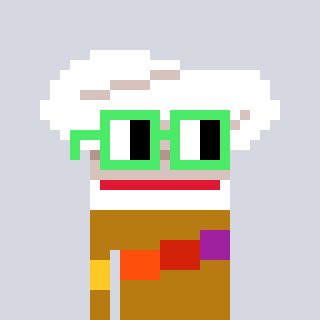
a pixel art character with square light green glasses, a chef hat-shaped head and a gold-colored body on a cool background